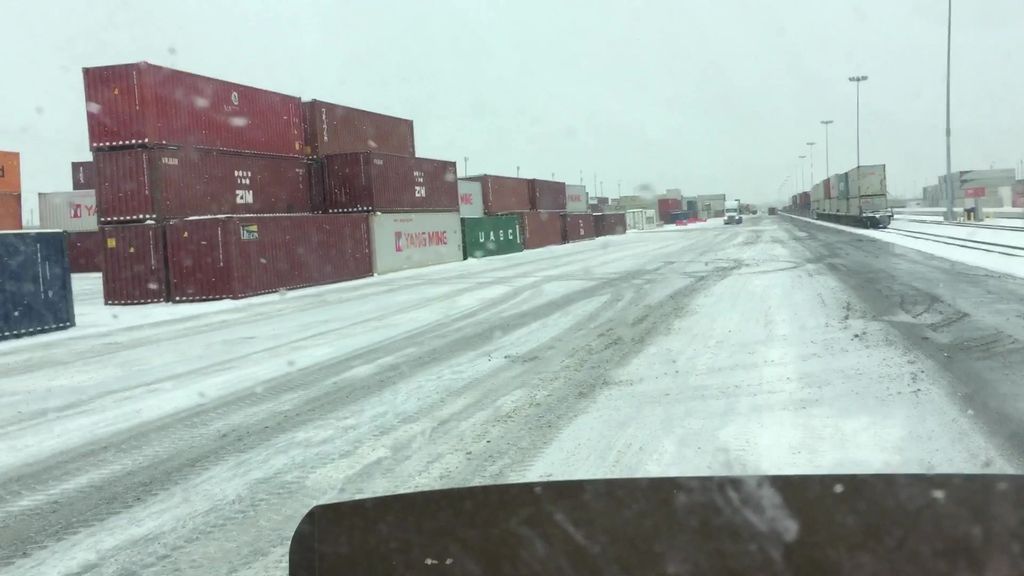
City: montreal